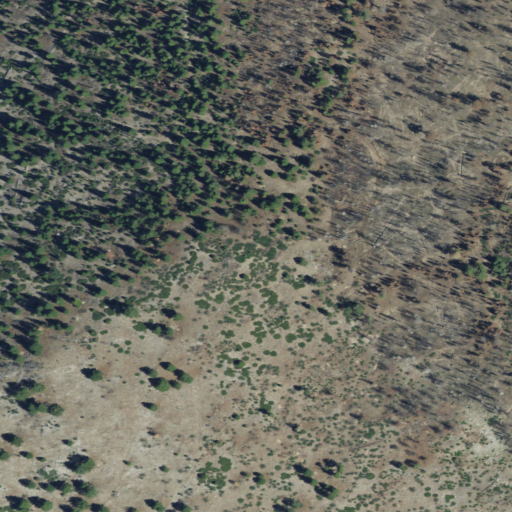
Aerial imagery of mountain in Oregon named McComb Butte containing grassland, evergreen forest, and shrub